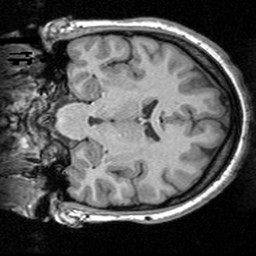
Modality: T1w
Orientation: coronal
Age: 23
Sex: male
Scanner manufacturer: siemens
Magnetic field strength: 3 T
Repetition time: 1.62 s
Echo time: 0.003 s